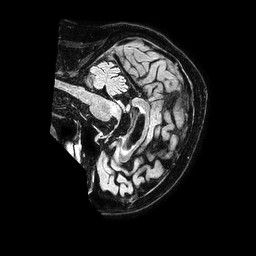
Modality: FLAIR
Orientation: sagittal
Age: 76
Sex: male
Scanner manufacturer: philips
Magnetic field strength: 1.5 T
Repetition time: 4.8 s
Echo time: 0.3 s